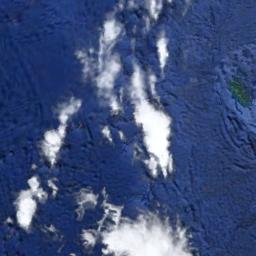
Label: cloud